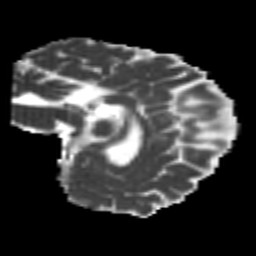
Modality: MD
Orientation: sagittal
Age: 24
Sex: female
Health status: healthy
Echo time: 0.074 s